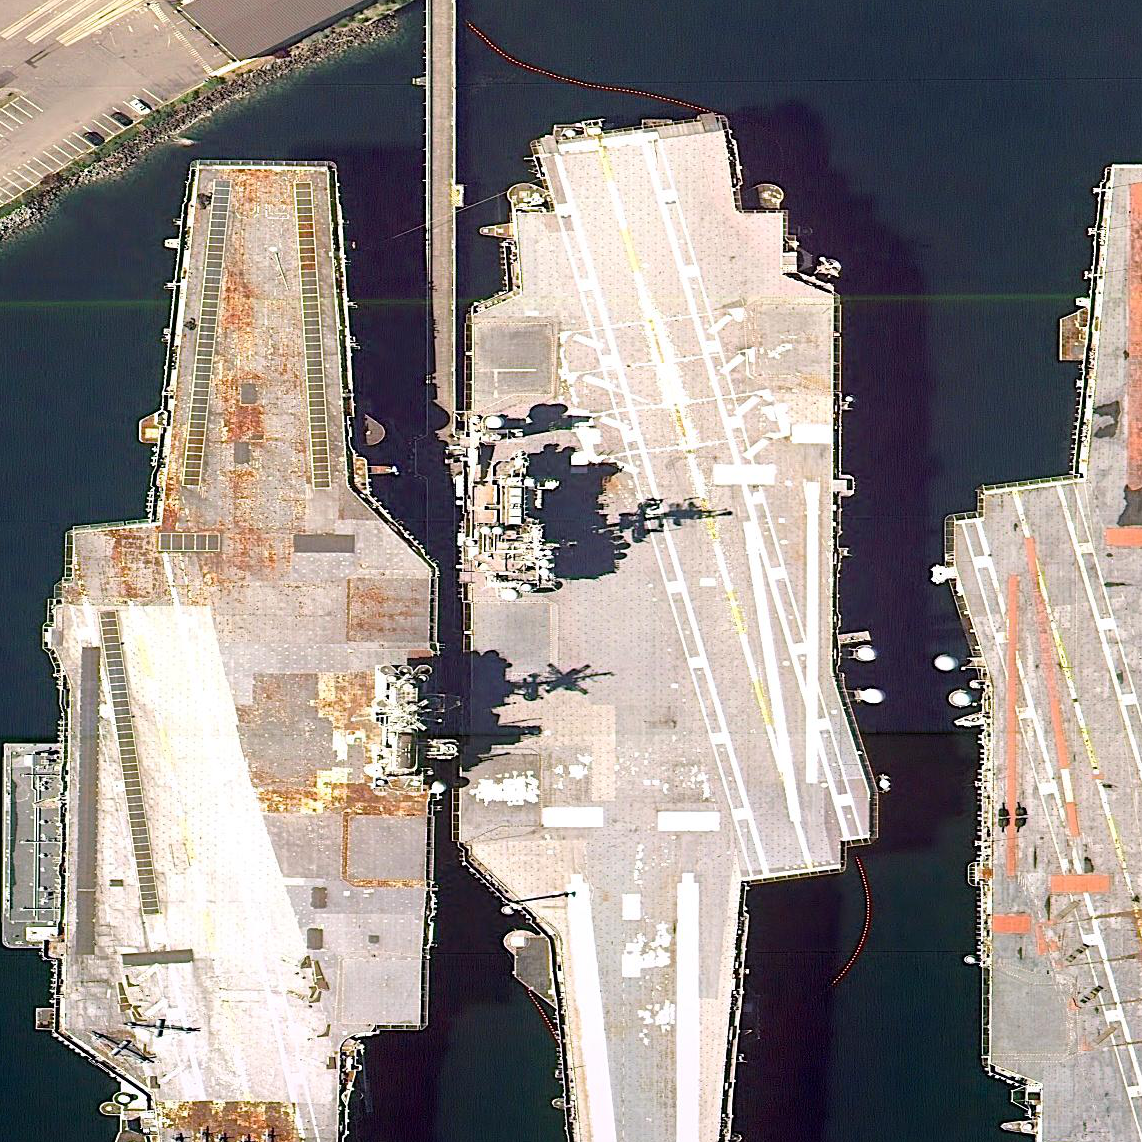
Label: aircraft_carrier